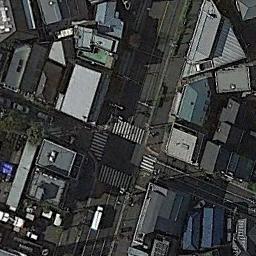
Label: intersection